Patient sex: M
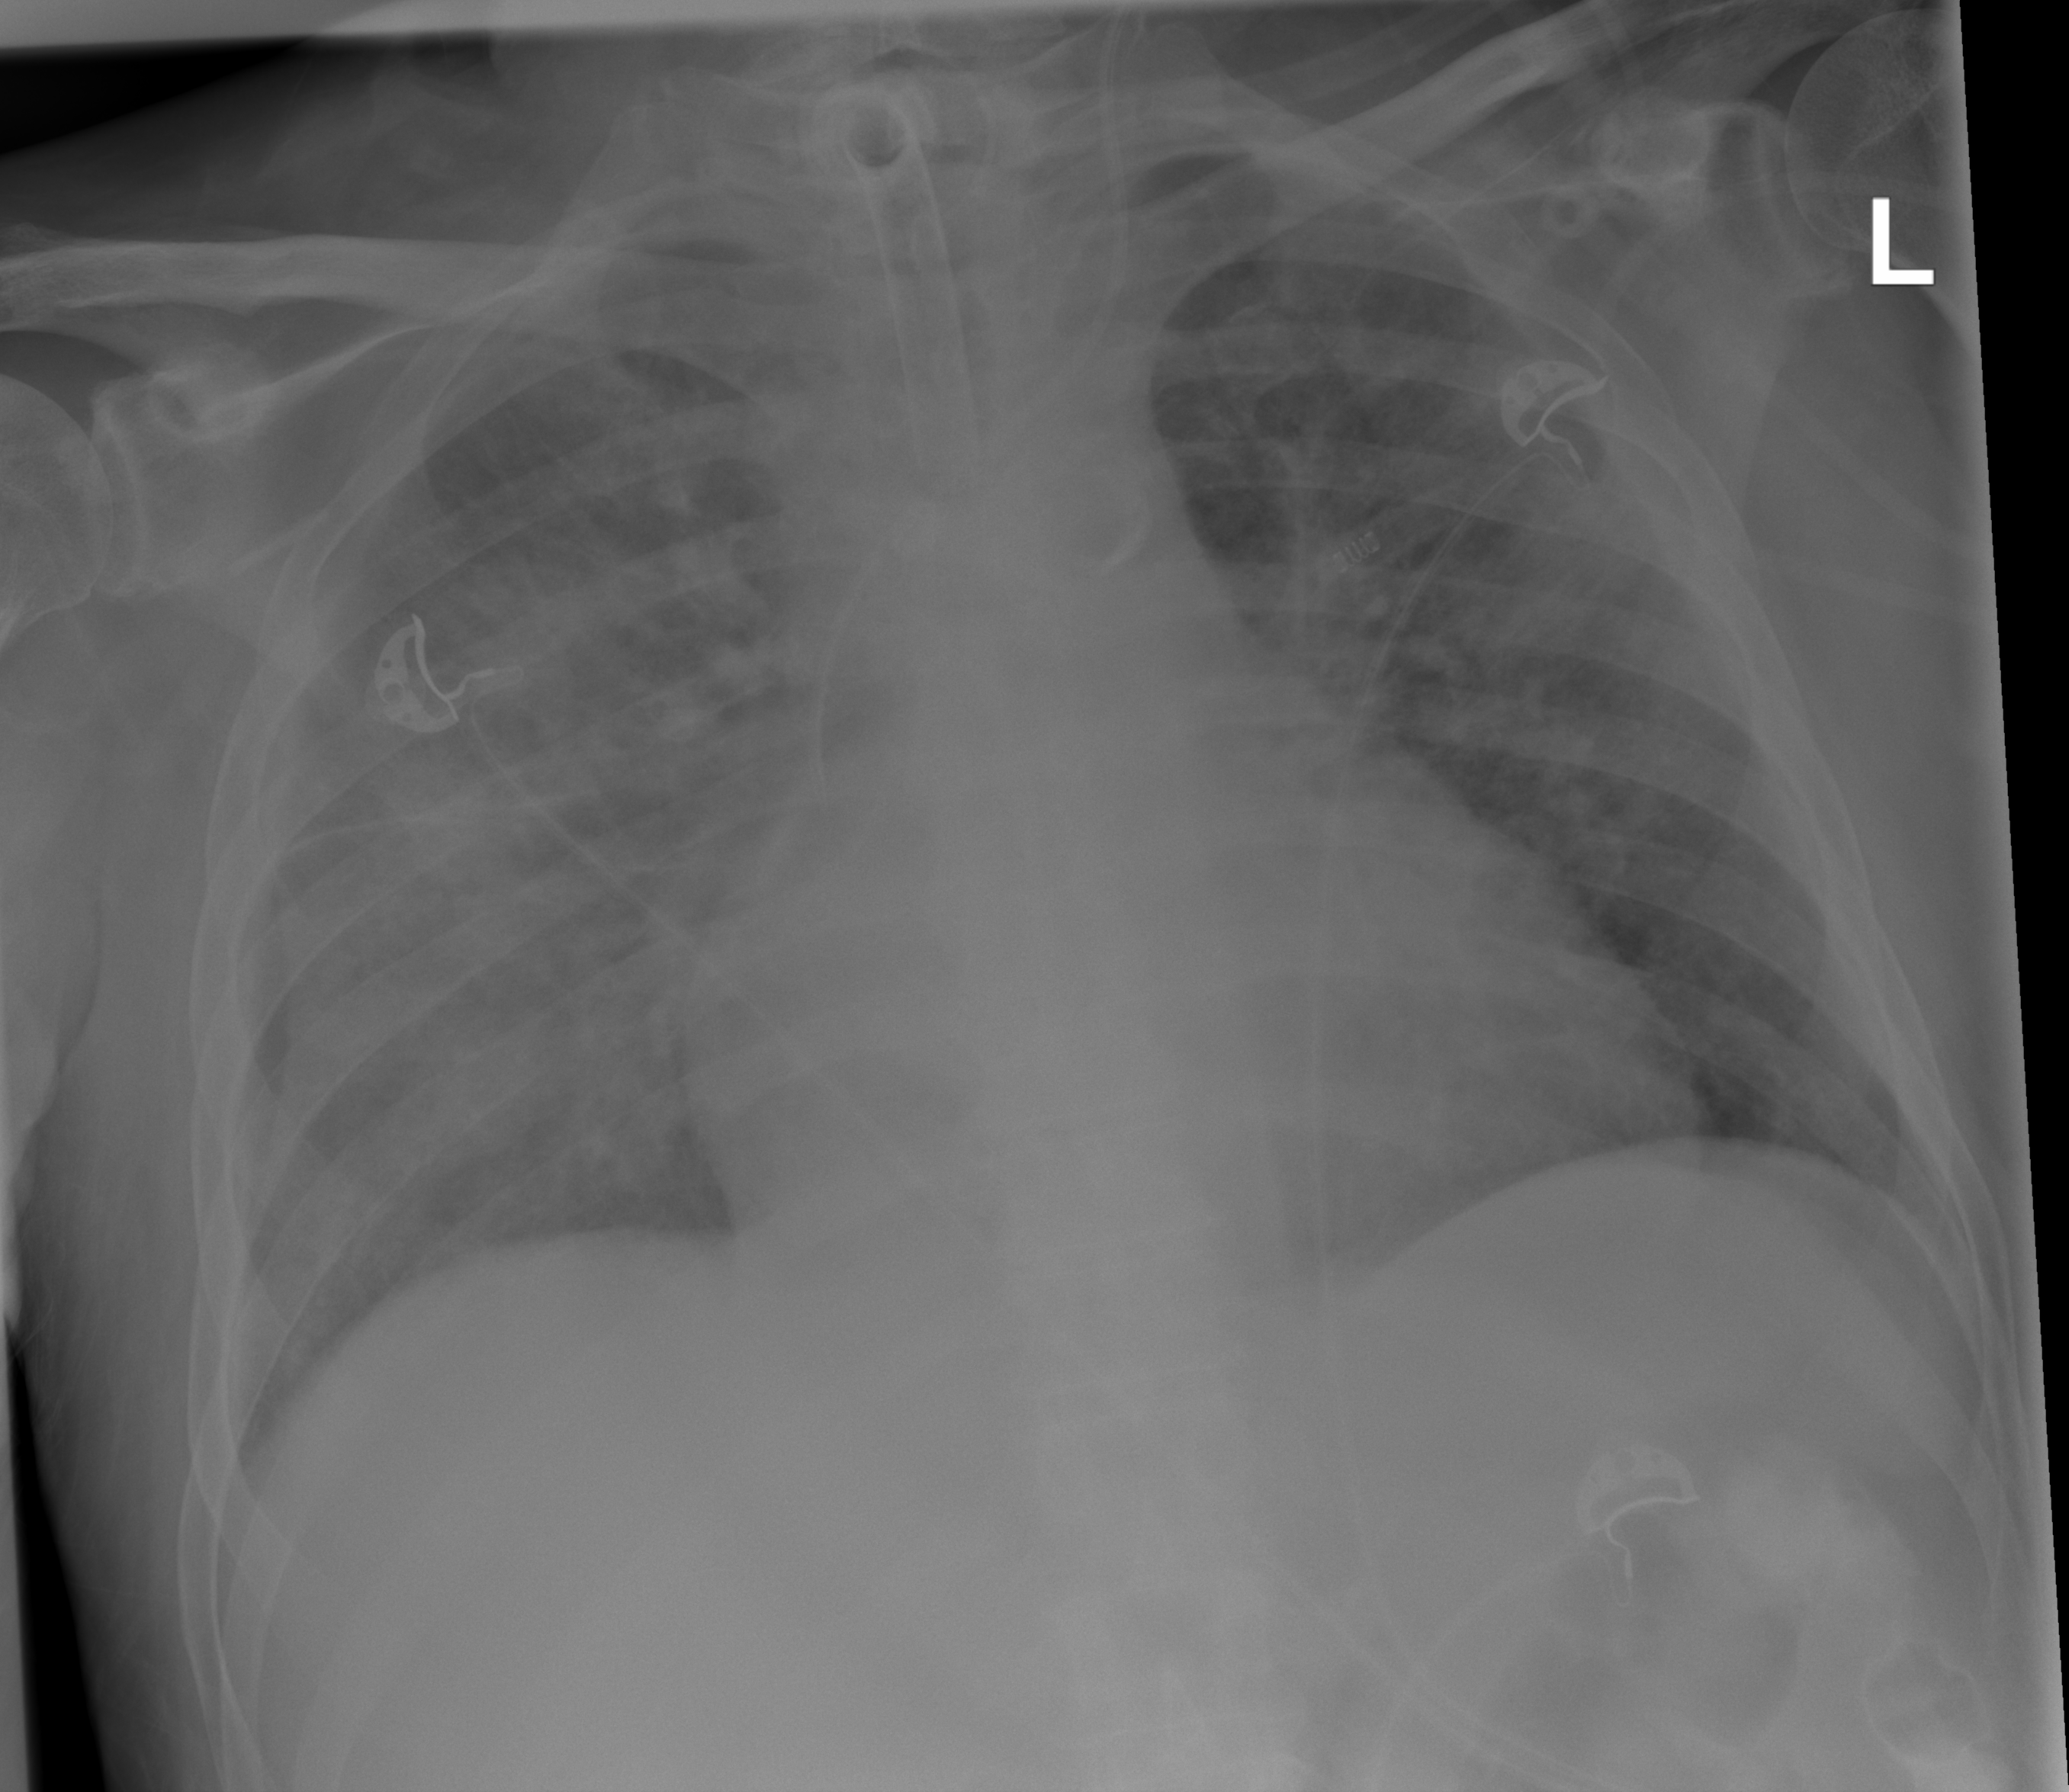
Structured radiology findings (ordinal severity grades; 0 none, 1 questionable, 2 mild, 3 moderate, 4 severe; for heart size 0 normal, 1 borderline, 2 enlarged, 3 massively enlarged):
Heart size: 2
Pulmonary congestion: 0
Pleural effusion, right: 0
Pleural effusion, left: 0
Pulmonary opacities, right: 3
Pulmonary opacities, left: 2
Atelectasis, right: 2
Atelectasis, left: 2